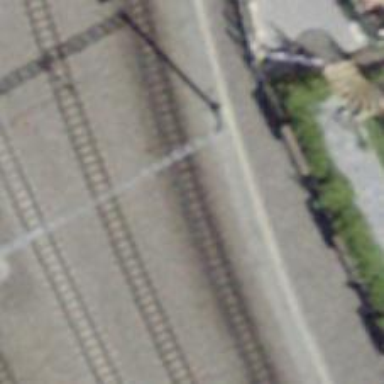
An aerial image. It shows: Narrow-gauge railway siding with contact lines for electrification.